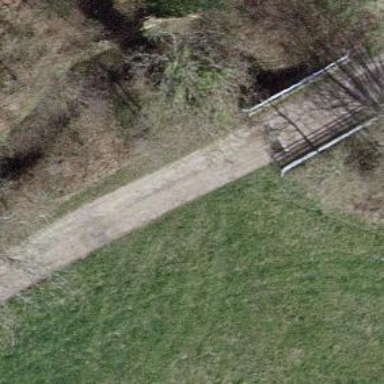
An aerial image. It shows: Gravel track on bridge with grade 2 tracktype.